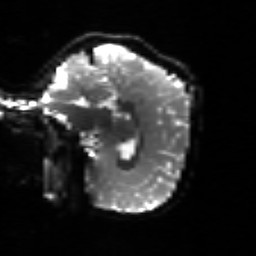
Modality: sbref
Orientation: sagittal
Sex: female
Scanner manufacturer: siemens
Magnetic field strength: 3 T
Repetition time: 5 s
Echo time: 0.071 s